【题型】解答题　【知识点】解析几何　【难度】medium
设抛物线 $\Gamma$ 的方程为 $y^2 = 2px$，其中常数 $p > 0$，$F$ 是抛物线 $\Gamma$ 的焦点。

(1) 若直线 $x = 3$ 被抛物线 $\Gamma$ 所截得的弦长为 6，求 $p$ 的值；

(2) 设 $A$ 是点 $F$ 关于顶点 $O$ 的对称点，$P$ 是抛物线 $\Gamma$ 上的动点，求 $\dfrac{|PA|}{|PF|}$ 的最大值；

(3) 设 $p = 2$，$l_1$，$l_2$ 是两条互相垂直，且均经过点 $F$ 的直线，$l_1$ 与抛物线 $\Gamma$ 交于点 $A$，$B$，$l_2$ 与抛物线 $\Gamma$ 交于点 $C$，$D$，若点 $G$ 满足 $4\overrightarrow{FG} = \overrightarrow{FA} + \overrightarrow{FB} + \overrightarrow{FC} + \overrightarrow{FD}$，求点 $G$ 的轨迹方程。
【解答】
【答案】(1) $\dfrac{3}{2}$；

(2) $\sqrt{2}$；

(3) $y^2 = x - 3$

【分析】（1）可令 $x=3$，代入抛物线方程，计算可得弦长继而可得 $p$；

（2）根据抛物线定义转化线段比值，结合直线与抛物线的位置关系计算即可；

（3）设 $A$、$B$、$C$、$D$ 坐标及 $l_1$ 方程，与抛物线方程联立，运用韦达定理以及两直线垂直的条件，结合向量的坐标表示，以及消元转化，可得所求轨迹方程。

【详解】（1）由 $x=3$ 可得 $y = \pm \sqrt{6p}$，由题意可知 $2\sqrt{6p} = 6 \implies p = \dfrac{3}{2}$；

（2）易知 $F\left(\dfrac{p}{2}, 0\right)$，则 $A\left(-\dfrac{p}{2}, 0\right)$，抛物线准线为 $x = -\dfrac{p}{2}$，

如图所示，过 $P$ 作 $PB \perp$ 准线，垂足为 $B$，

由抛物线定义可知 $|PF| = |PB|$，故 $\dfrac{|PA|}{|PF|} = \dfrac{|PA|}{|PB|}$，

设直线 $AP$ 为 $y = k\left(x + \dfrac{p}{2}\right)$，$\angle PAF = \alpha$，

则 $\dfrac{|PA|}{|PB|} = \dfrac{1}{\cos \alpha}$，

欲求 $\dfrac{|PA|}{|PF|}$ 的最大值，即求 $\cos \alpha$ 的最小值，

显然当直线 $AP$ 与抛物线相切时，$\alpha$ 取得最大，此时其余弦值最小，

联立抛物线方程
\[
\begin{cases}
y = k\left(x + \dfrac{p}{2}\right) \\
y^2 = 2px
\end{cases}
\]
可得 $k^2x^2 + (pk^2 - 2p)x + \dfrac{k^2p^2}{4} = 0$，

由直线和抛物线相切可得 $\Delta = (pk^2 - 2p)^2 - 4k^2 \cdot \dfrac{k^2p^2}{4} = 0 \implies k = \pm 1$，

结合抛物线对称性，不妨取 $k = 1$，此时 $\alpha = 45^\circ$，即 $\left(\dfrac{|PA|}{|PF|}\right)_{\max} = \sqrt{2}$；

（3）由已知可知 $y^2 = 4x$，则 $F(1,0)$，

设 $A(x_1,y_1)$、$B(x_2,y_2)$、$C(x_3,y_3)$、$D(x_4,y_4)$、$G(x,y)$，$l_1: y = k(x - 1)$，
则 $l_2: y = -\dfrac{1}{k}(x - 1)$，

$l_1$ 与抛物线联立可得：$k^2x^2 - (2k^2 + 4)x + k^2 = 0$，

即有 $x_1 + x_2 = 2 + \dfrac{4}{k^2}$，$y_1 + y_2 = k(x_1 + x_2 - 2) = \dfrac{4}{k}$，

同理则有
\[
x_3 + x_4 = 2 + \dfrac{4}{\left(-\dfrac{1}{k}\right)^2} = 2 + 4k^2,\quad y_3 + y_4 = \dfrac{4}{-\dfrac{1}{k}} = -4k,
\]

因为点 $G$ 满足 $4\overrightarrow{FG} = \overrightarrow{FA} + \overrightarrow{FB} + \overrightarrow{FC} + \overrightarrow{FD}$，

即 $4(x - 1, y) = (x_1 + x_2 + x_3 + x_4 - 4, y_1 + y_2 + y_3 + y_4)$，

故
\[
x = \dfrac{x_1 + x_2 + x_3 + x_4}{4} = k^2 + \dfrac{1}{k^2} + 1,\quad y = \dfrac{y_1 + y_2 + y_3 + y_4}{4} = \dfrac{1}{k} - k,
\]

可得 $y^2 = x - 3$，

则 $G$ 的轨迹方程为 $y^2 = x - 3$。
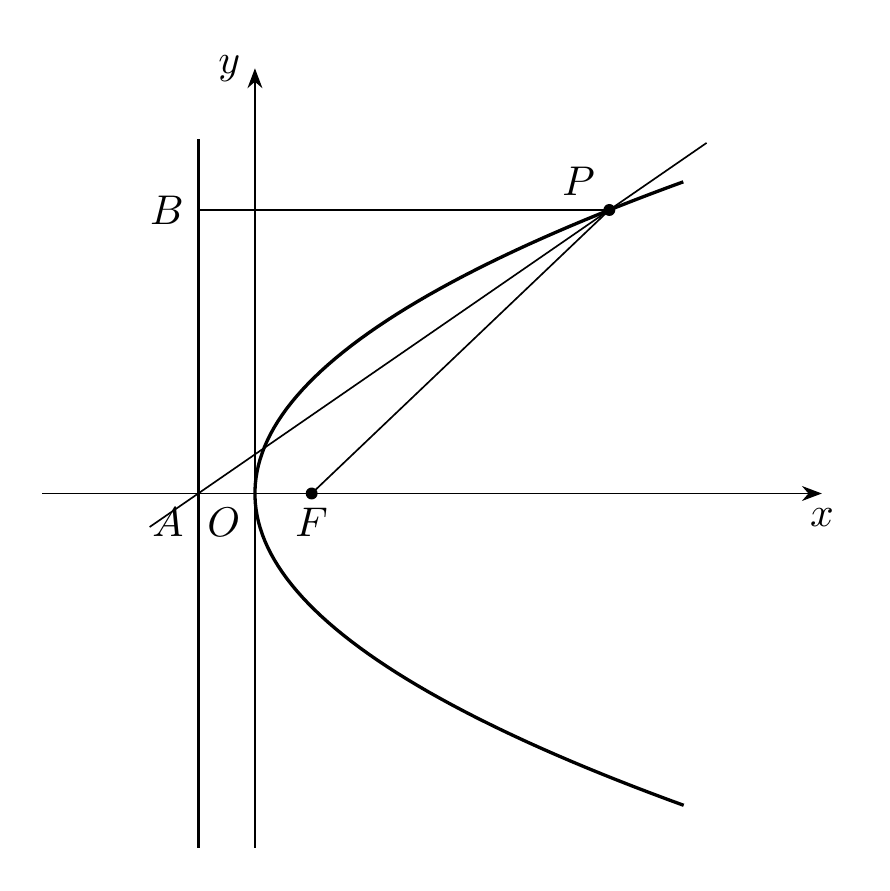
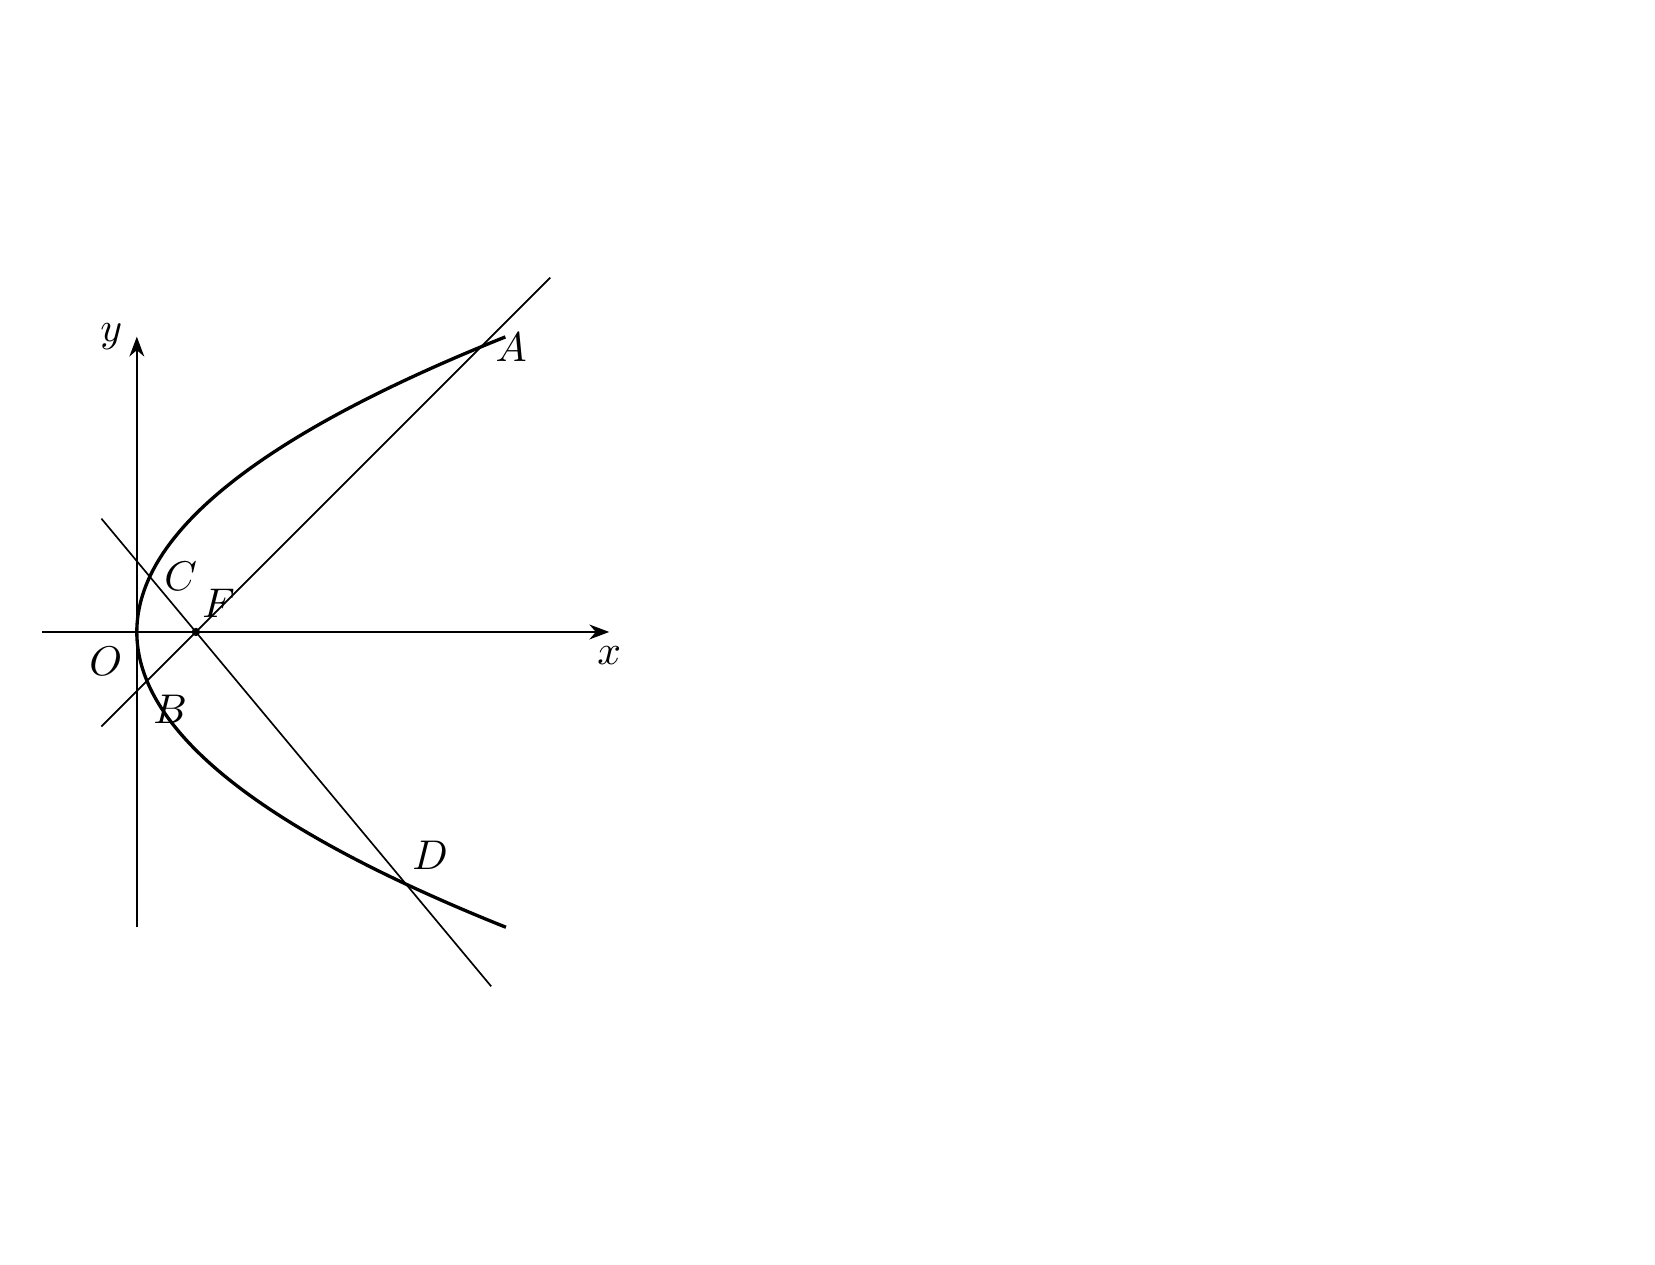